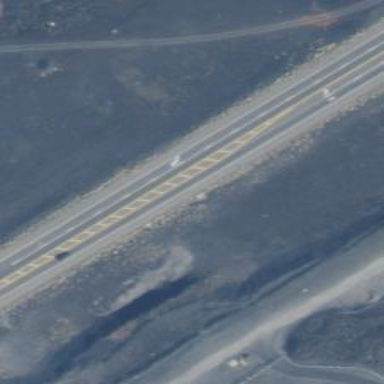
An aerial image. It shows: Primary highway.